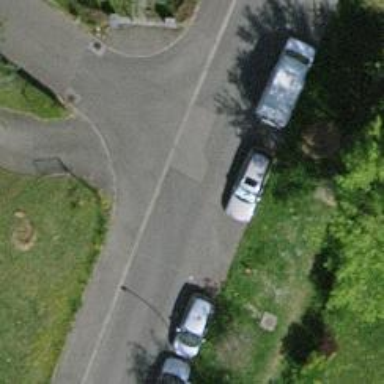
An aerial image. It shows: Residential road with asphalt surface. Sidewalk is present on the left side.